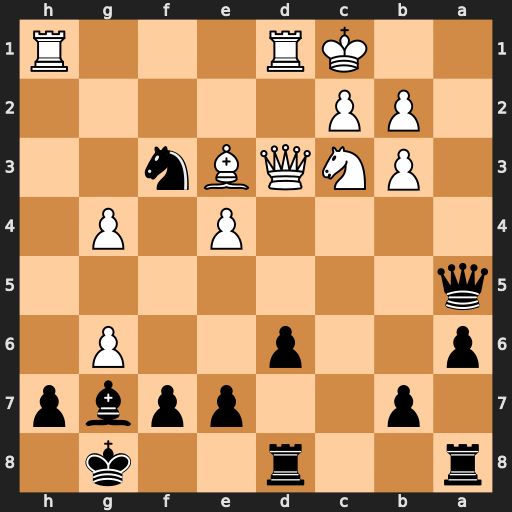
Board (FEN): r2r2k1/1p2ppbp/p2p2P1/q7/4P1P1/1PNQBn2/1PP5/2KR3R
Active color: b
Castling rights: -
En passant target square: -
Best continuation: Qa1+ Nb1 Qxb2#